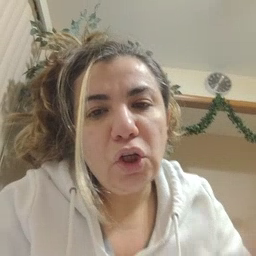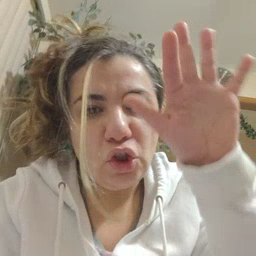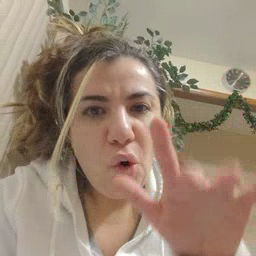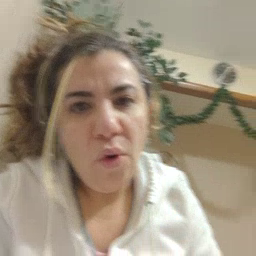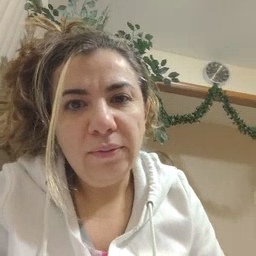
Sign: snow